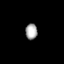
Tissue: prostate
Cell type: Fibroblasts
Senescence score: 0.6902
Nuclear area (px): 186
Mean DAPI intensity: 166.468